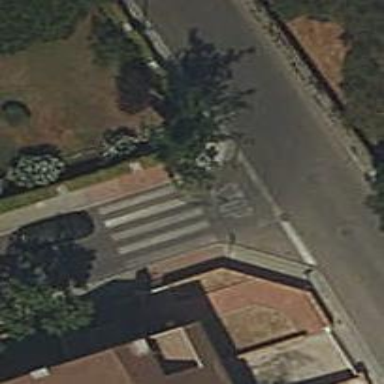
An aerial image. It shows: Marked road crossing with visible crossing markings.